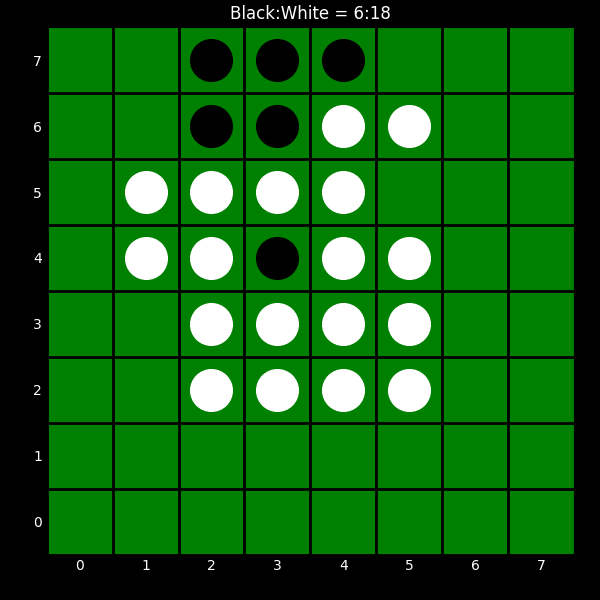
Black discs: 6
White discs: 18